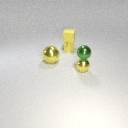
small yellow metal sphere below small green metal sphere